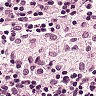
Metastatic tissue present: no